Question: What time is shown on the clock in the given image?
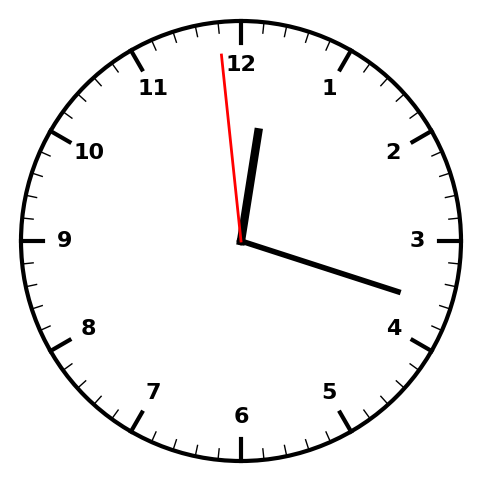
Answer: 12:17:59